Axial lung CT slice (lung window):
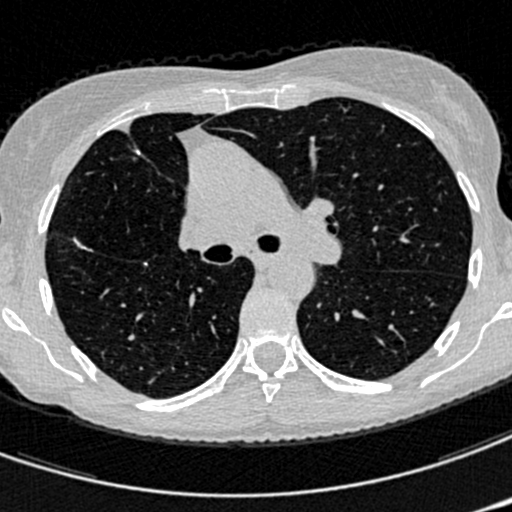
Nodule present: no